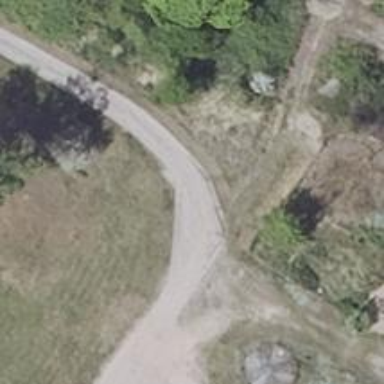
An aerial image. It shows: Driveway.